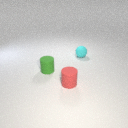
small red rubber cylinder to the left of small cyan rubber sphere